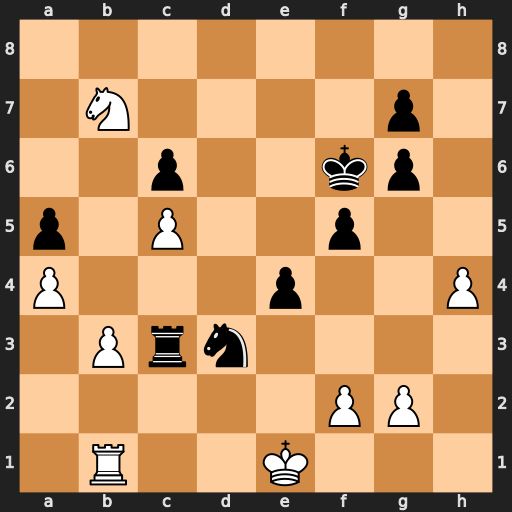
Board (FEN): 8/1N4p1/2p2kp1/p1P2p2/P3p2P/1Prn4/5PP1/1R2K3
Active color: w
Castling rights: -
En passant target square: -
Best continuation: Kd2 Nxc5 Kxc3